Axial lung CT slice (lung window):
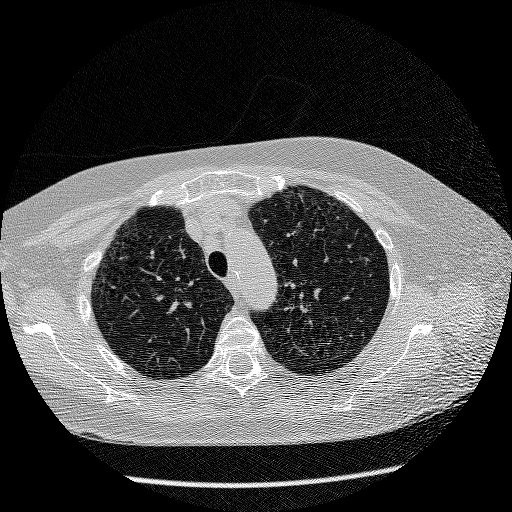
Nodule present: no